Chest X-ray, PA view. Patient: 55 years old, sex F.
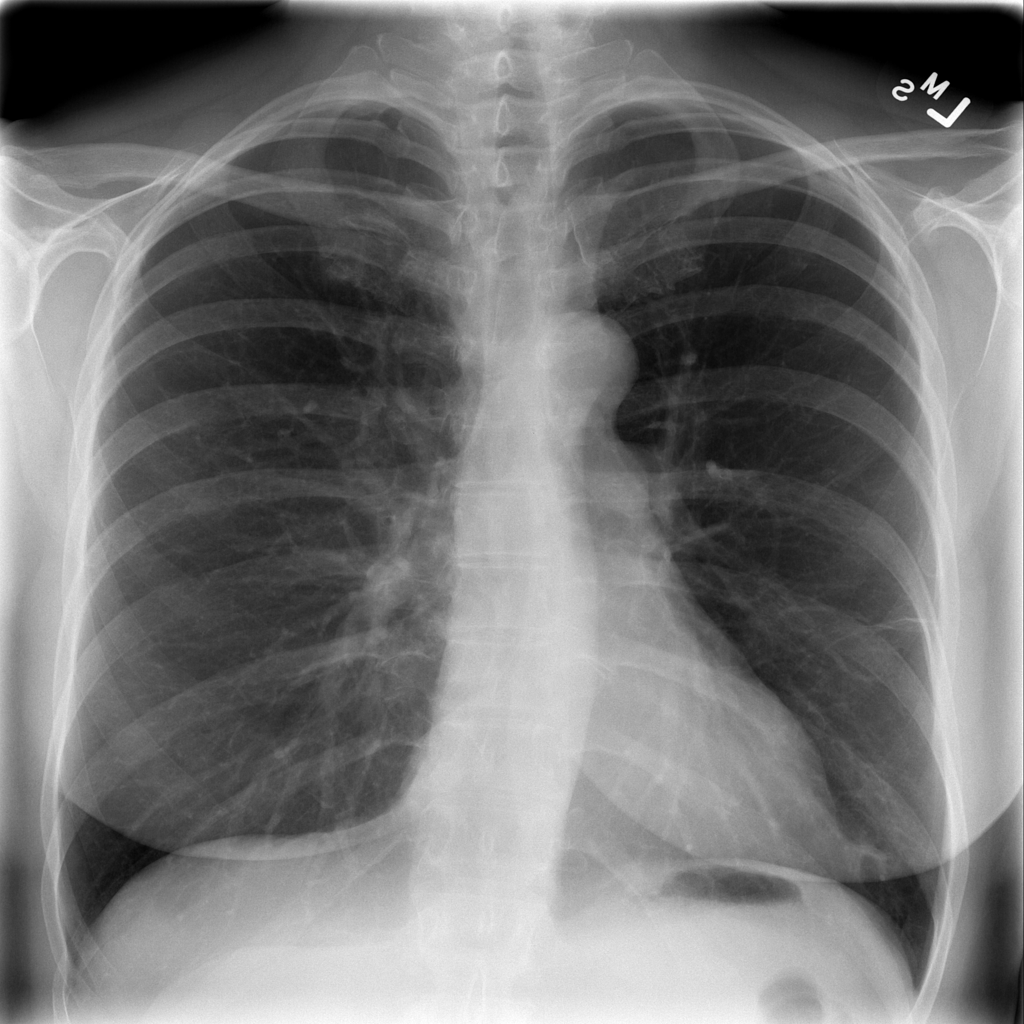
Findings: No Finding